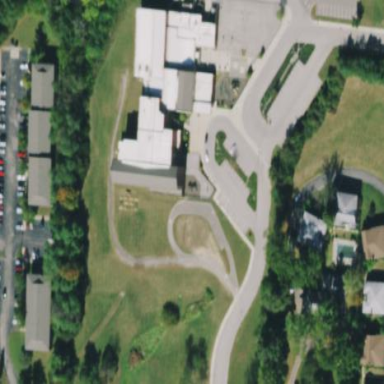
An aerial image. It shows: School.